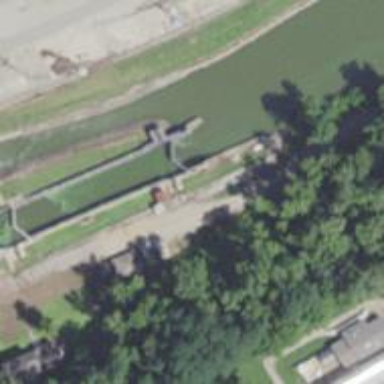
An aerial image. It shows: Lock gate on waterway.